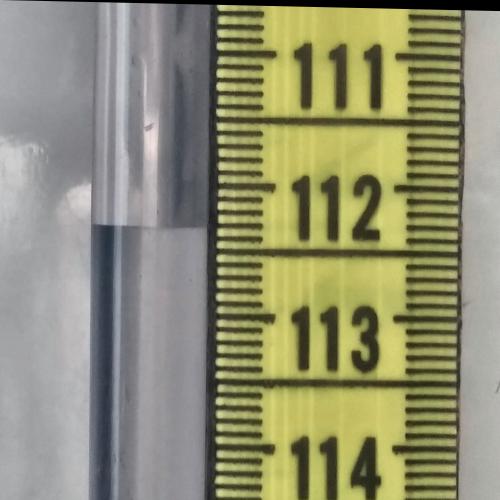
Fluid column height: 112.3 cm